Current action and preconditions to check: path_clear

Your task: For each precondition in the list above, predict whether it will hold at this action.

Consider the current scene as observed from the mobile robot's camera, and analyze the predicted future states of all dynamic agents (e.g., people, animals, vehicles, or any moving entities) within the NEXT SECOND.

IMPORTANT: Only answer "very likely" if you are absolutely certain—based on strong, clear evidence—that a dynamic agent will violate the precondition in the predicted future state. Do NOT answer "very likely" for unlikely, ambiguous, or low-probability risks.

Ask yourself for each precondition: Is there a high probability, with clear and convincing evidence, that the predicted future states of any dynamic agent will interfere with the predicted future state of the currently executing action within the NEXT SECOND, causing that precondition to fail?

Assess the risk level based on these predictions. Use "likely" or "very likely" if motions create a clear risk of interference.

Use "neutral" or "improbable" if agents are nearby but their predicted paths are clearly diverging or non-conflicting.

Failure Risk Categories: "very improbable", "improbable", "neutral", "likely", "very likely"

Answer Format: Output ONLY the probability_of_failure value from these categories: "very improbable", "improbable", "neutral", "likely", "very likely"

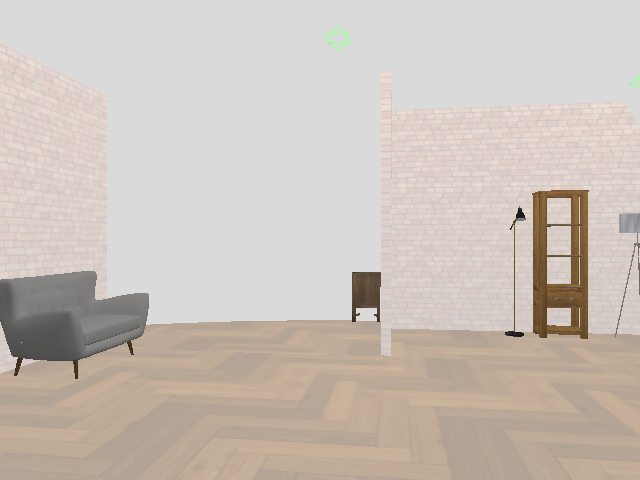

Answer: very improbable